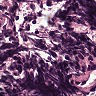
Metastatic tissue present: no